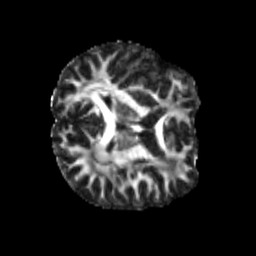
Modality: FA
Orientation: axial
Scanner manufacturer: siemens
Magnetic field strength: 3 T
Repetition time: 4 s
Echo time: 0.0594 s